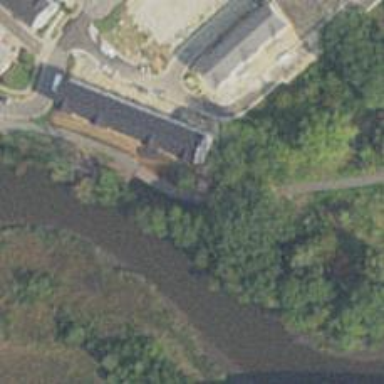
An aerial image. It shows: Footway on bridge.